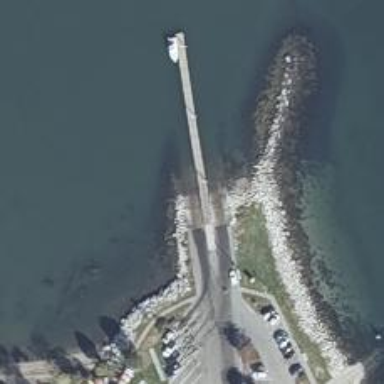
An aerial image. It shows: This slipway is service road leading to leisure land area.